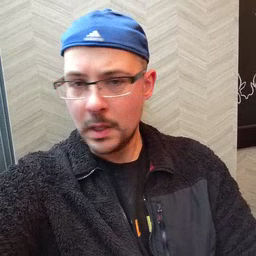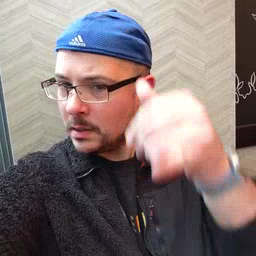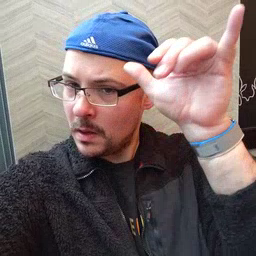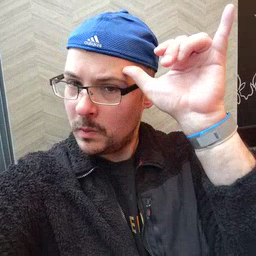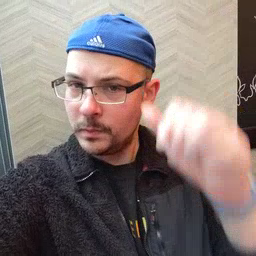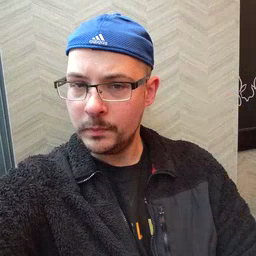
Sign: cow